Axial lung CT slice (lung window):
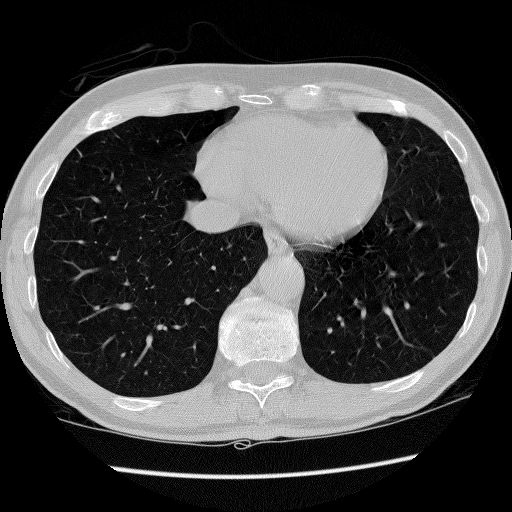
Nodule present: no